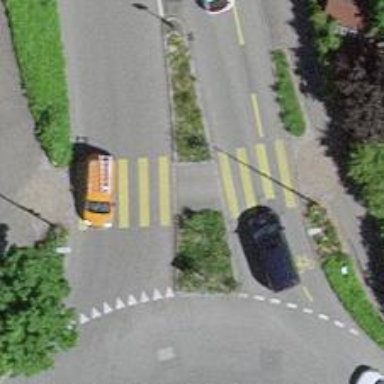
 featuring lane for cyclists on both sides."